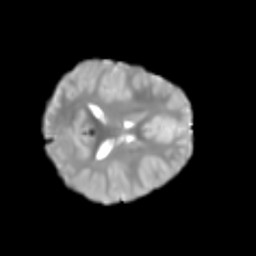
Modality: T2w
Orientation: axial
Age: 6
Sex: female
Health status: healthy